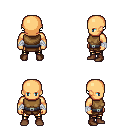
a pixel art fantasy rpg character, male body template, human, tanned skin, leather chest armor, gold greaves, twin-tailed hairstyle, white cloth bandages, brown shoes, four views (front, back, left, right), 2x2 character sprite sheet, small pixel art, hard edges, no anti-aliasing